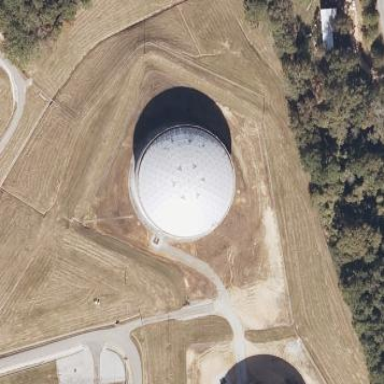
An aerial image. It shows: Storage tank created as man-made structure.